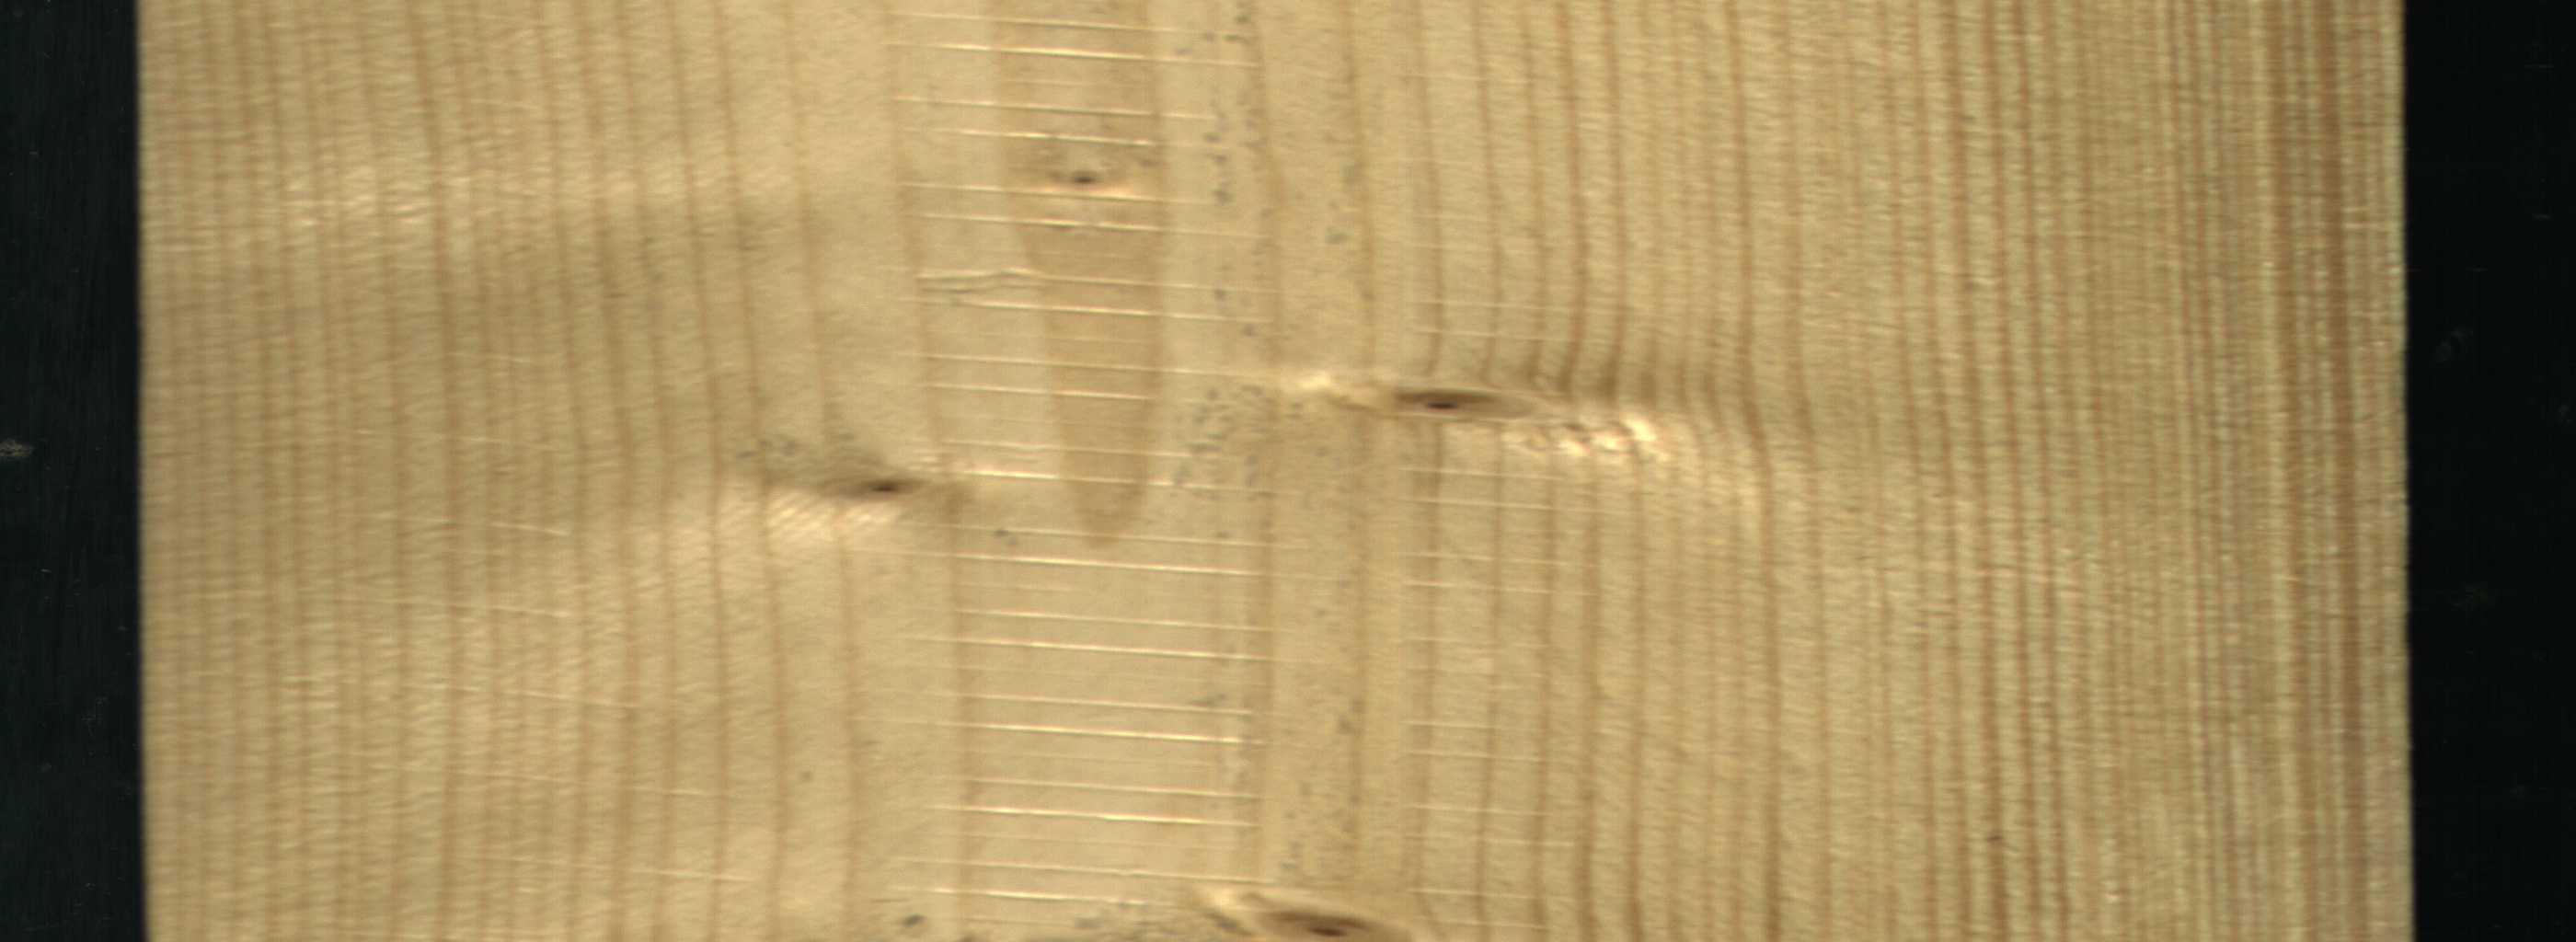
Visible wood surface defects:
Live_Knot
Live_Knot
Live_Knot